Field crop: tomato
Growth stage: 2
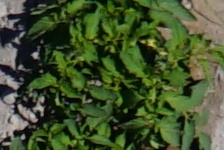
Species: tomato